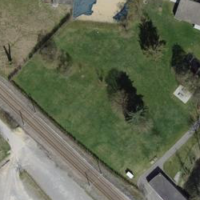
EUNIS habitat code: 53
Species observed at this site:
Rhamnus cathartica
Corylus avellana
Prunus padus